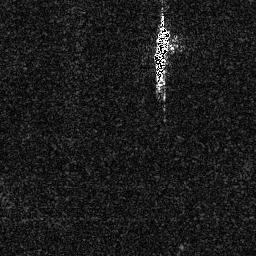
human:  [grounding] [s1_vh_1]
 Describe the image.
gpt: In the satellite image, there is  <ref>1 medium ship </ref> <box>[[58, 10, 67, 35, 0]]</box> located at top.